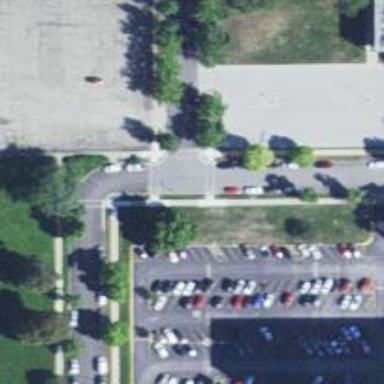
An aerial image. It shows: Uncontrolled footway crossing marked with lines.